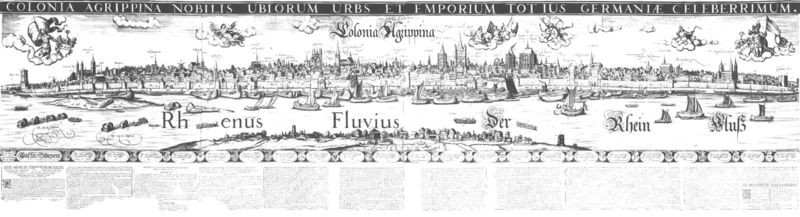
Titel: Colonia Agrippina
Künstler: Pieter van der Keere
Institution: Köln, Stadtmuseum
Schlagwörter: wasser, weiß, wolken, fluss, stadt, ufer, schwarz, zeichnung, gebäude, ornament, häuser, brücke, boot, turm, engel, schiffe, schrift, ansicht, vedute, panorama, stadtansicht, türme, druck, schwarz-weiß, stich, text, waffen, karte, stadtmauer, lanzen, kupferstich, rhein, latein, niken, medaillons, köln, düsseldorf, standansicht, rheinland, kupfersticj, colonia, rhenus, agrippina, colonia agrippina, rhenus fluvius, fluvius